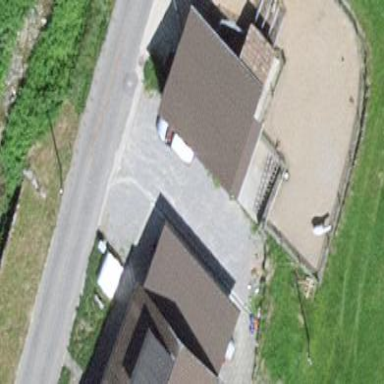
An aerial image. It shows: Garage.